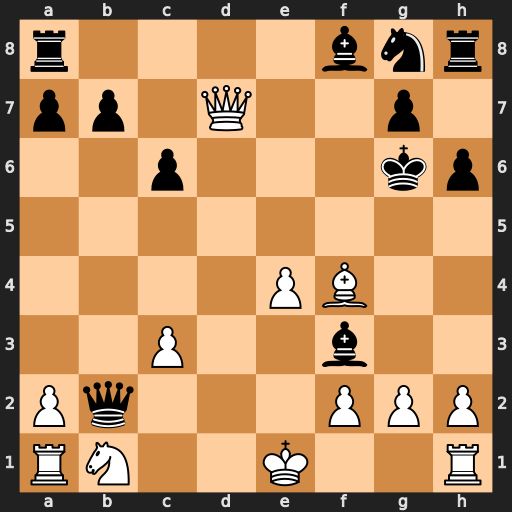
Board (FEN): r4bnr/pp1Q2p1/2p3kp/8/4PB2/2P2b2/Pq3PPP/RN2K2R
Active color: w
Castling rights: KQ
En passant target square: -
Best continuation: Qf5#